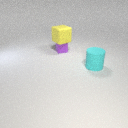
large yellow rubber cube above small purple rubber cube